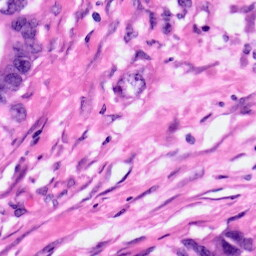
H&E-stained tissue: Pancreatic